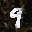
Label: 9